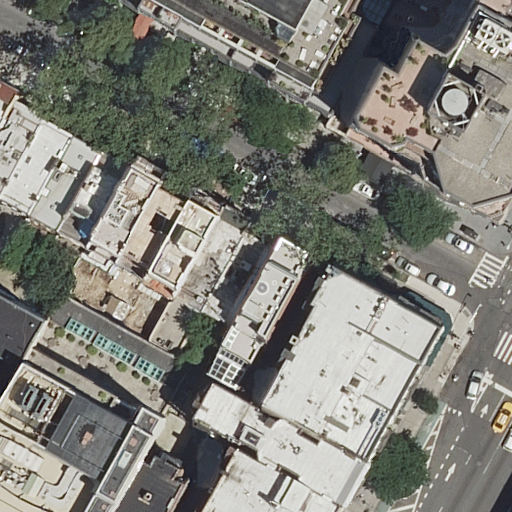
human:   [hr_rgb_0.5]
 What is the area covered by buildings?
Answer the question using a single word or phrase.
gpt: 5632m2

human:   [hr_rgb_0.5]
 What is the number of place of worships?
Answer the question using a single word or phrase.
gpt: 1

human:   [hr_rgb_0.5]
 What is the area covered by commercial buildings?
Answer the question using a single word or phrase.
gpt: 0m2

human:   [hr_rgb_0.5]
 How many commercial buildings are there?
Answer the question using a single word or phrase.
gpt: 0

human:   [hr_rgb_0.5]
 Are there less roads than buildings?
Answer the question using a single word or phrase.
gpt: yes

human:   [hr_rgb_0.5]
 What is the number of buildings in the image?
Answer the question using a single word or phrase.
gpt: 21

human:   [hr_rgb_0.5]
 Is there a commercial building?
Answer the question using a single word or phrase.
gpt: no

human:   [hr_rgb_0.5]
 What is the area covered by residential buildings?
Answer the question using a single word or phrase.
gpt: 5615m2

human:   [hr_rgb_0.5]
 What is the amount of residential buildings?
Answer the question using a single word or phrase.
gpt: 20

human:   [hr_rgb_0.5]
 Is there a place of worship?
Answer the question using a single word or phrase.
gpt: yes

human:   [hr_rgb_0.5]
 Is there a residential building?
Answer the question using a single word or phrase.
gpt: yes

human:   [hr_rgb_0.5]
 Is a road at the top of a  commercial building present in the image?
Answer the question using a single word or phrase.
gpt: no

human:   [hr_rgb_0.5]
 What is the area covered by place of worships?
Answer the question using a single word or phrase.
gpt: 17m2

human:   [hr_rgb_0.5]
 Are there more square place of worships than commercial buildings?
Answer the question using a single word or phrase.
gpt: no

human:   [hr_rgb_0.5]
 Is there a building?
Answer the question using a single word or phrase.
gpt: yes

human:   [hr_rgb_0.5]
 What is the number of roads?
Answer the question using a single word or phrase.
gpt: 3

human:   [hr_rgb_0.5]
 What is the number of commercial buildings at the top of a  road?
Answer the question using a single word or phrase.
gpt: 0

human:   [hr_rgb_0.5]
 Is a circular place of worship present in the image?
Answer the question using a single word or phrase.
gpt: no

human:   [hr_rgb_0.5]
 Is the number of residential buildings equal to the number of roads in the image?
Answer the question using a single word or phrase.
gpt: no

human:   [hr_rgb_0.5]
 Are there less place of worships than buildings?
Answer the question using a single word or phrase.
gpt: yes

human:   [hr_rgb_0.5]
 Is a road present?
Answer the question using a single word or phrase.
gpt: yes

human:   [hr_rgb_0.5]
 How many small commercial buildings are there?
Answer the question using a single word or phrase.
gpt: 0

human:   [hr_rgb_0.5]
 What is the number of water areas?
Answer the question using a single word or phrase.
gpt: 0

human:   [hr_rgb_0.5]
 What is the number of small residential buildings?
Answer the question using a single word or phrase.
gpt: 4

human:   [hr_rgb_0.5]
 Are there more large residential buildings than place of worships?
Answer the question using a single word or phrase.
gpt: yes

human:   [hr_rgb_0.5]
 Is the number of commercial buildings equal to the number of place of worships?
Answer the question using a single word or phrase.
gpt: no

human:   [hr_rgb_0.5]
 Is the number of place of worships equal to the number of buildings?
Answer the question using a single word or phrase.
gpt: no

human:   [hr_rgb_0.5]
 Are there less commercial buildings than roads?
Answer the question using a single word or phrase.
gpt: yes

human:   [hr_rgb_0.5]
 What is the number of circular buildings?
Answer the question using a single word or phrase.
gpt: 0

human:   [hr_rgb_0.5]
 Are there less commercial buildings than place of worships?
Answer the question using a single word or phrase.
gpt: yes

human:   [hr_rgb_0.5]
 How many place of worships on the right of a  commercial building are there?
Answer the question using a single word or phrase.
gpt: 0

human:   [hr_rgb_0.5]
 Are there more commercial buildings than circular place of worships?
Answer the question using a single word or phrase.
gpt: no

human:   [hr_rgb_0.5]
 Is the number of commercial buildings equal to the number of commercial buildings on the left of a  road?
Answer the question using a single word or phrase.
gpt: yes

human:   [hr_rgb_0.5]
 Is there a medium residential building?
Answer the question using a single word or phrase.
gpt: yes

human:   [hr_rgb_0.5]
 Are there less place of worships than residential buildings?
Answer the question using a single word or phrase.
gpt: yes

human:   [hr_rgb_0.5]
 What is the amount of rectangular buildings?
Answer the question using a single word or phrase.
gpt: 13

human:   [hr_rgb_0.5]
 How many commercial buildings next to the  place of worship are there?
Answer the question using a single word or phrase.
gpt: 0

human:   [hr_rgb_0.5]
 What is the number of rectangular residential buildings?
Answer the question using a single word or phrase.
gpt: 12

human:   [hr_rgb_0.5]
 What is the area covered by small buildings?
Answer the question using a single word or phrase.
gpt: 268m2

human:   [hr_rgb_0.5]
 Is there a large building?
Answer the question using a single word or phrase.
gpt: yes

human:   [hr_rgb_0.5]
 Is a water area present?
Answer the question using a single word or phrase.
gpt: no

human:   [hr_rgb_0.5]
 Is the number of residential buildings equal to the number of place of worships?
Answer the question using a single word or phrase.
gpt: no

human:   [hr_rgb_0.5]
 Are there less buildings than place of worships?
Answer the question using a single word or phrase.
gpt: no

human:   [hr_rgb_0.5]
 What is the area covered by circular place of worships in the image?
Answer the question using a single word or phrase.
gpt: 0m2

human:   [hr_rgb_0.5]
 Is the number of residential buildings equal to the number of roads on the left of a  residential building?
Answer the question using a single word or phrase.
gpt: no

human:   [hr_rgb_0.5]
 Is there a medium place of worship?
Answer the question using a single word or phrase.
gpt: no

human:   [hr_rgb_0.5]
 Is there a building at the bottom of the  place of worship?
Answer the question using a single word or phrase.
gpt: yes

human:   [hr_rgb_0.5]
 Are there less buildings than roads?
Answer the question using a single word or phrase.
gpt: no

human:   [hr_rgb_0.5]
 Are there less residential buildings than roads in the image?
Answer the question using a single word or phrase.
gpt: no

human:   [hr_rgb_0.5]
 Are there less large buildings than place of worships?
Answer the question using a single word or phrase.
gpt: no

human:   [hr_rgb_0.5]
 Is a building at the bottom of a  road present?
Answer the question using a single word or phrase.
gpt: yes

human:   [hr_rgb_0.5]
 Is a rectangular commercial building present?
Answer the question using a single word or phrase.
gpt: no

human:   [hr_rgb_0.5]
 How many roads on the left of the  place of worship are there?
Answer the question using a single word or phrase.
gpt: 0

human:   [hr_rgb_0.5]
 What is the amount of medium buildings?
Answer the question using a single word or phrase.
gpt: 12

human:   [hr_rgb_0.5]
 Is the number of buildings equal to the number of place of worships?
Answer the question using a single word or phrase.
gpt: no

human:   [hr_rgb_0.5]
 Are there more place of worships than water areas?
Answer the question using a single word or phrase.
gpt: yes

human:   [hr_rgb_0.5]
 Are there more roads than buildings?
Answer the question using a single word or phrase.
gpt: no

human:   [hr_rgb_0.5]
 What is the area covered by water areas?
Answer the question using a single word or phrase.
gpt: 0m2

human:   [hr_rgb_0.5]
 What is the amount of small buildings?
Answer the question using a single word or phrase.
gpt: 5

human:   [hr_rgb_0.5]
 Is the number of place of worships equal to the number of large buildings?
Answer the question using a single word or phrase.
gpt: no

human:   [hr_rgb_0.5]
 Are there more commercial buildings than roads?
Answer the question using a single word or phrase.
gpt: no

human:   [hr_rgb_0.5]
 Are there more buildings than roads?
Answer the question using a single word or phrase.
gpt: yes

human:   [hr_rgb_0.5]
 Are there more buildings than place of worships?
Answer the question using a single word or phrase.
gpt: yes

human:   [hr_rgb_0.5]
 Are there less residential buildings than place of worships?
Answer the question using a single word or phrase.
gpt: no